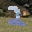
Label: 2